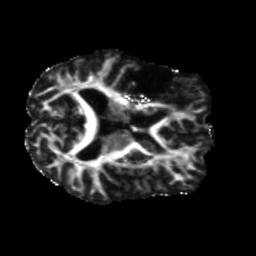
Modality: FA
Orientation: axial
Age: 61
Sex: male
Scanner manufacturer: siemens
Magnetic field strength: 3 T
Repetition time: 5.47 s
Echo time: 0.0854 s